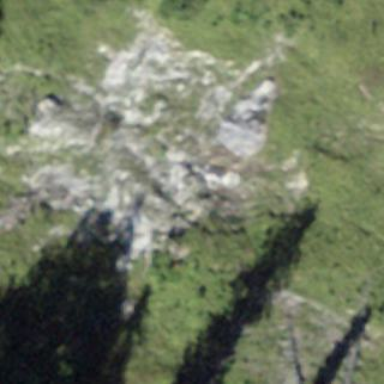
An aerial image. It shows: Landscape of bare rock.